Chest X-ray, PA view. Patient: 55 years old, sex M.
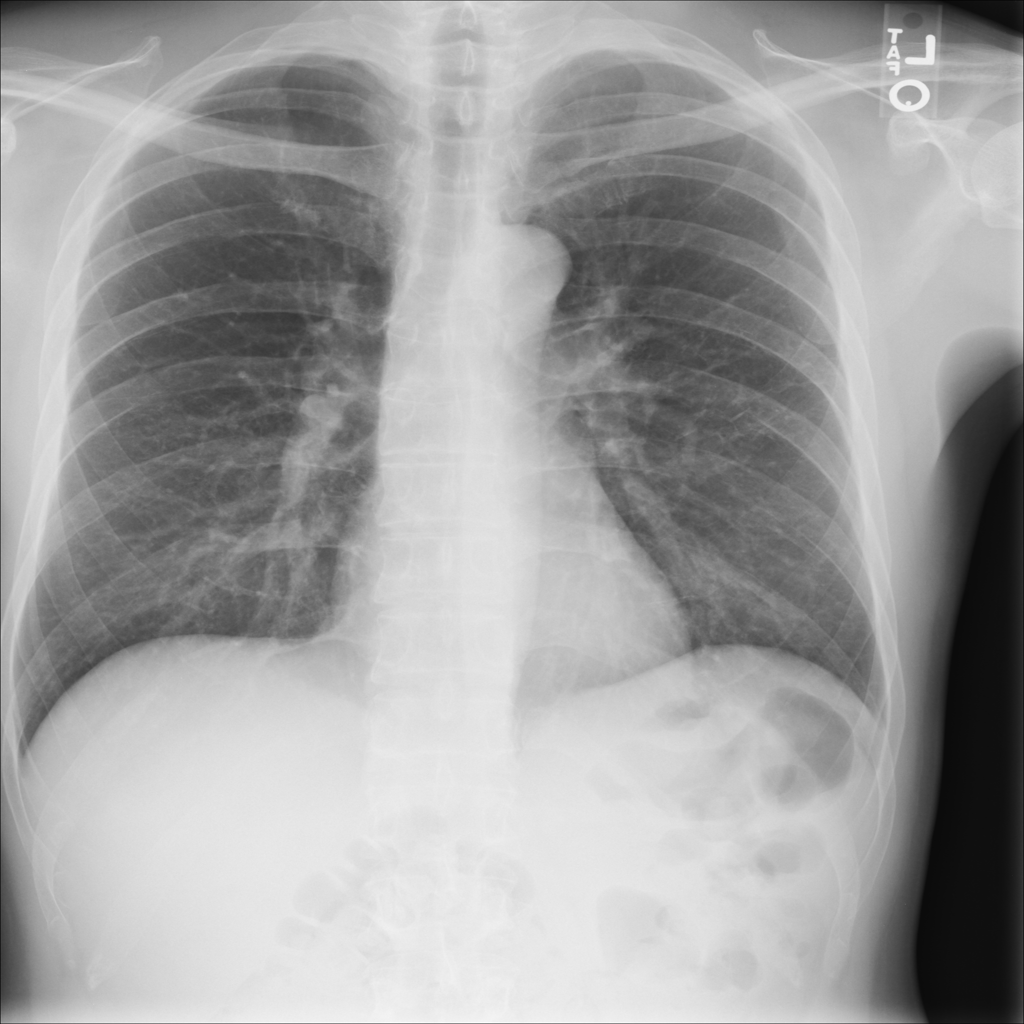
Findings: No Finding